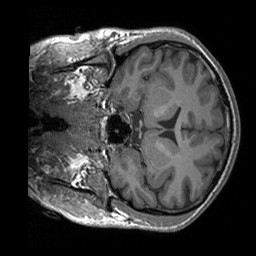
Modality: T1w
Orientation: coronal
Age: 24
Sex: male
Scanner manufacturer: siemens
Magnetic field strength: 3 T
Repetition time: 1.9 s
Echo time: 0.00227 s